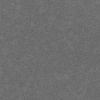
Atmospheric dust classification: dusty